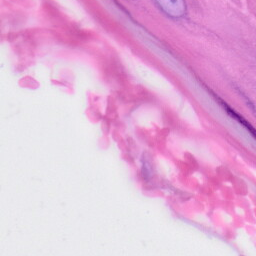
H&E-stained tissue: Skin